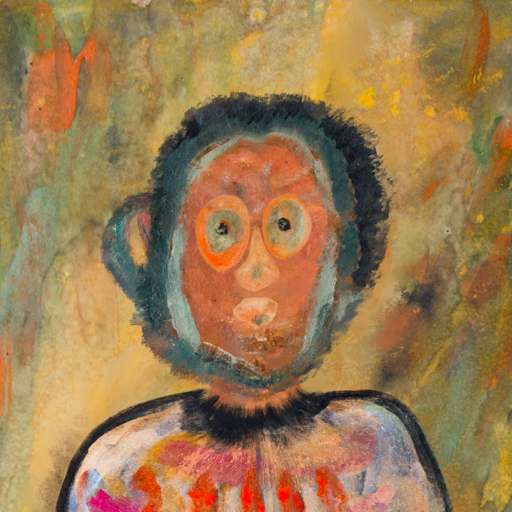
Background: Comrade, Head And Neck Front: Boggyland, Face Front: Childish, Bust: Childish, Hair Front: Boggyland, Head Accessory: Blank, Second Necklace: Blank, Necklace: Blank, Baby: Blank